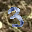
Label: 3